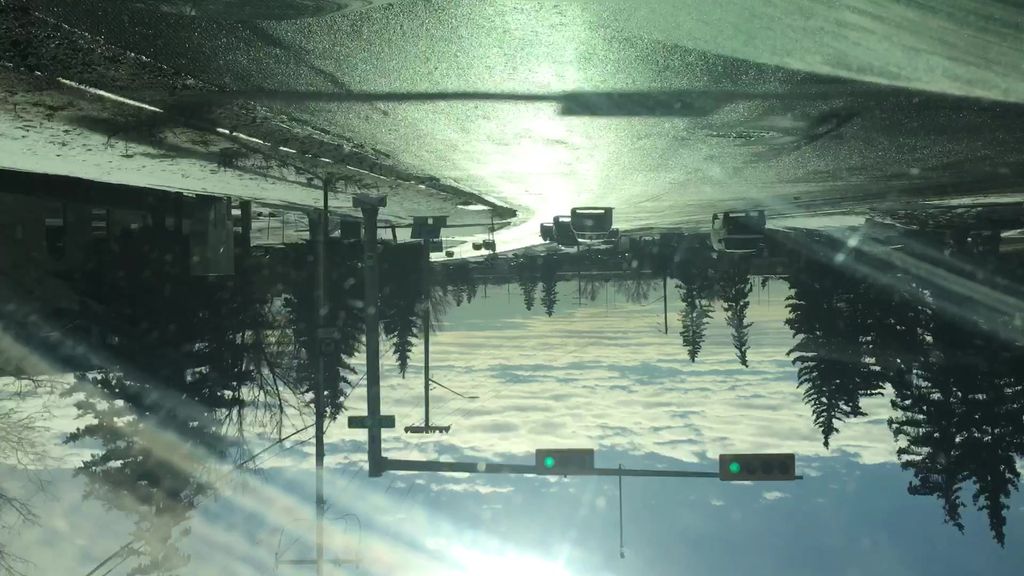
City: calgary